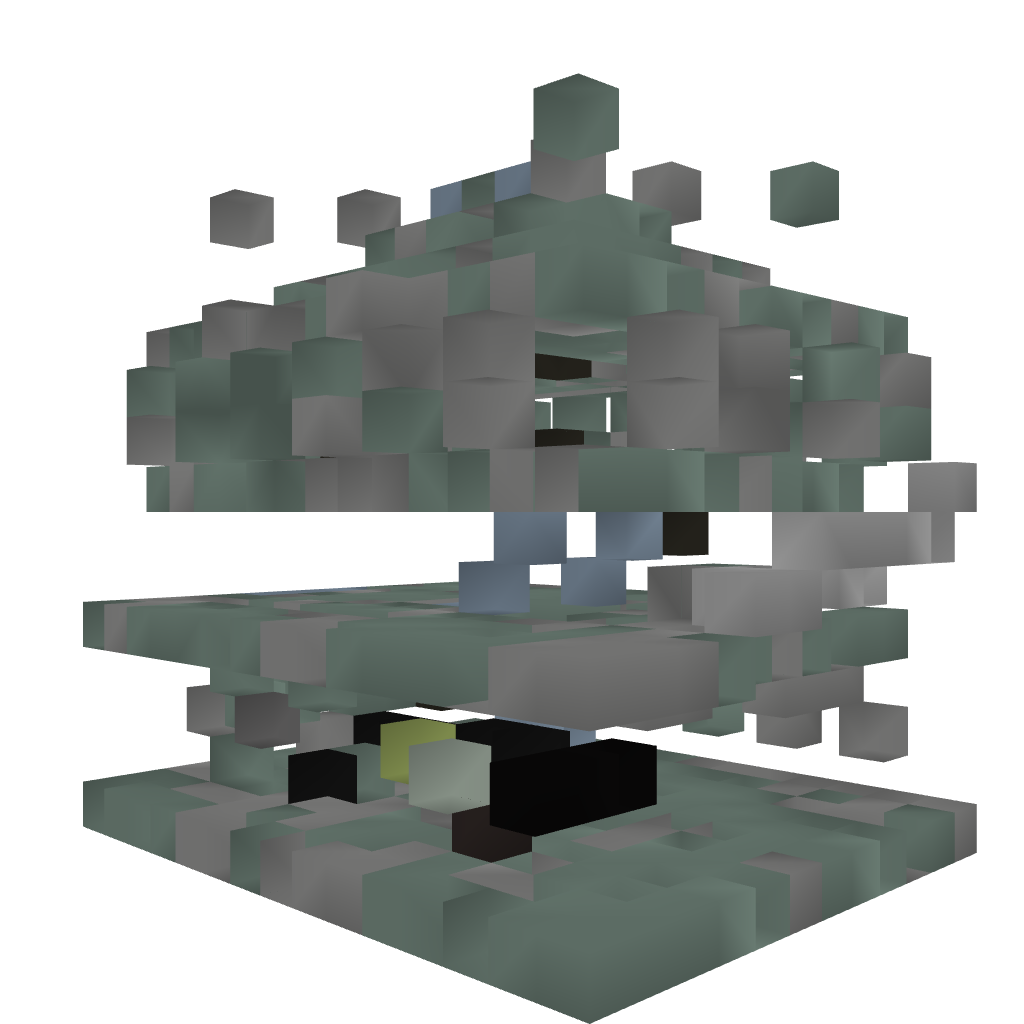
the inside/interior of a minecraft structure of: Default Jungle Temple